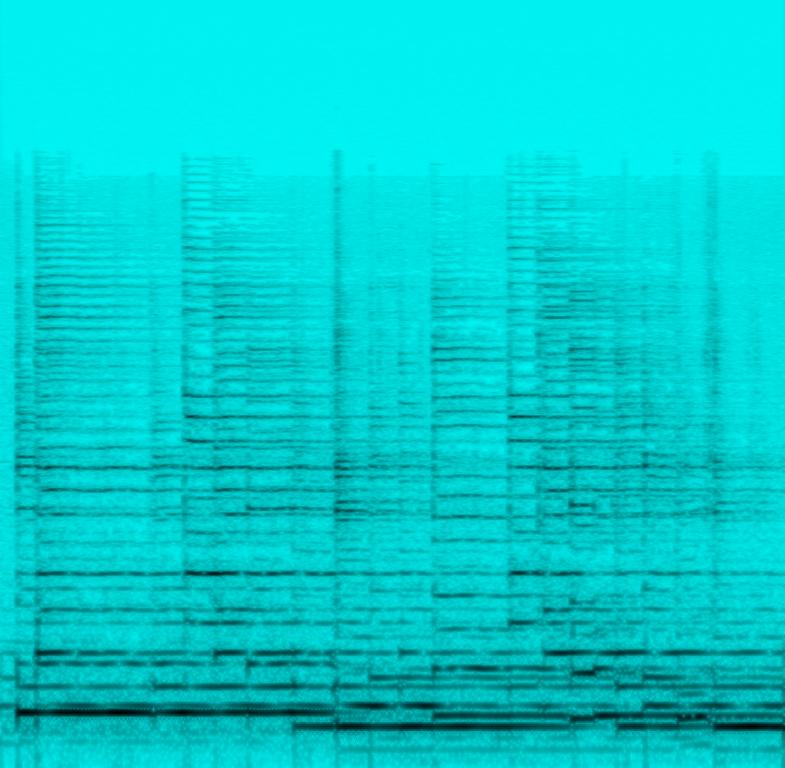
The low quality recording features a clean arpeggiated electric guitar melody being played. The recording is noisy, in mono and it sounds muddy and boomy, as the player is probably practicing the melody or trying out the guitar amp settings.